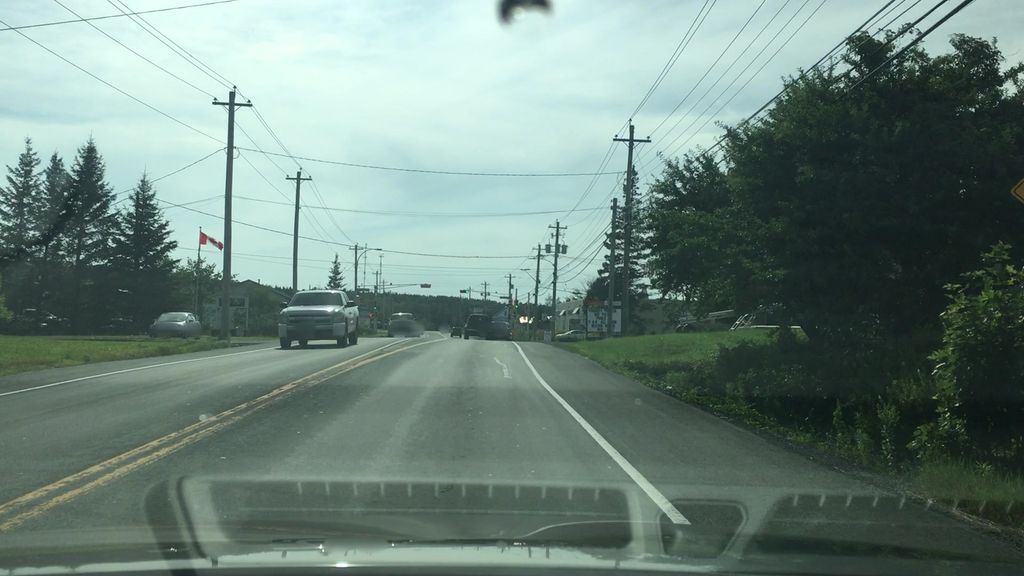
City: halifax